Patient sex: M
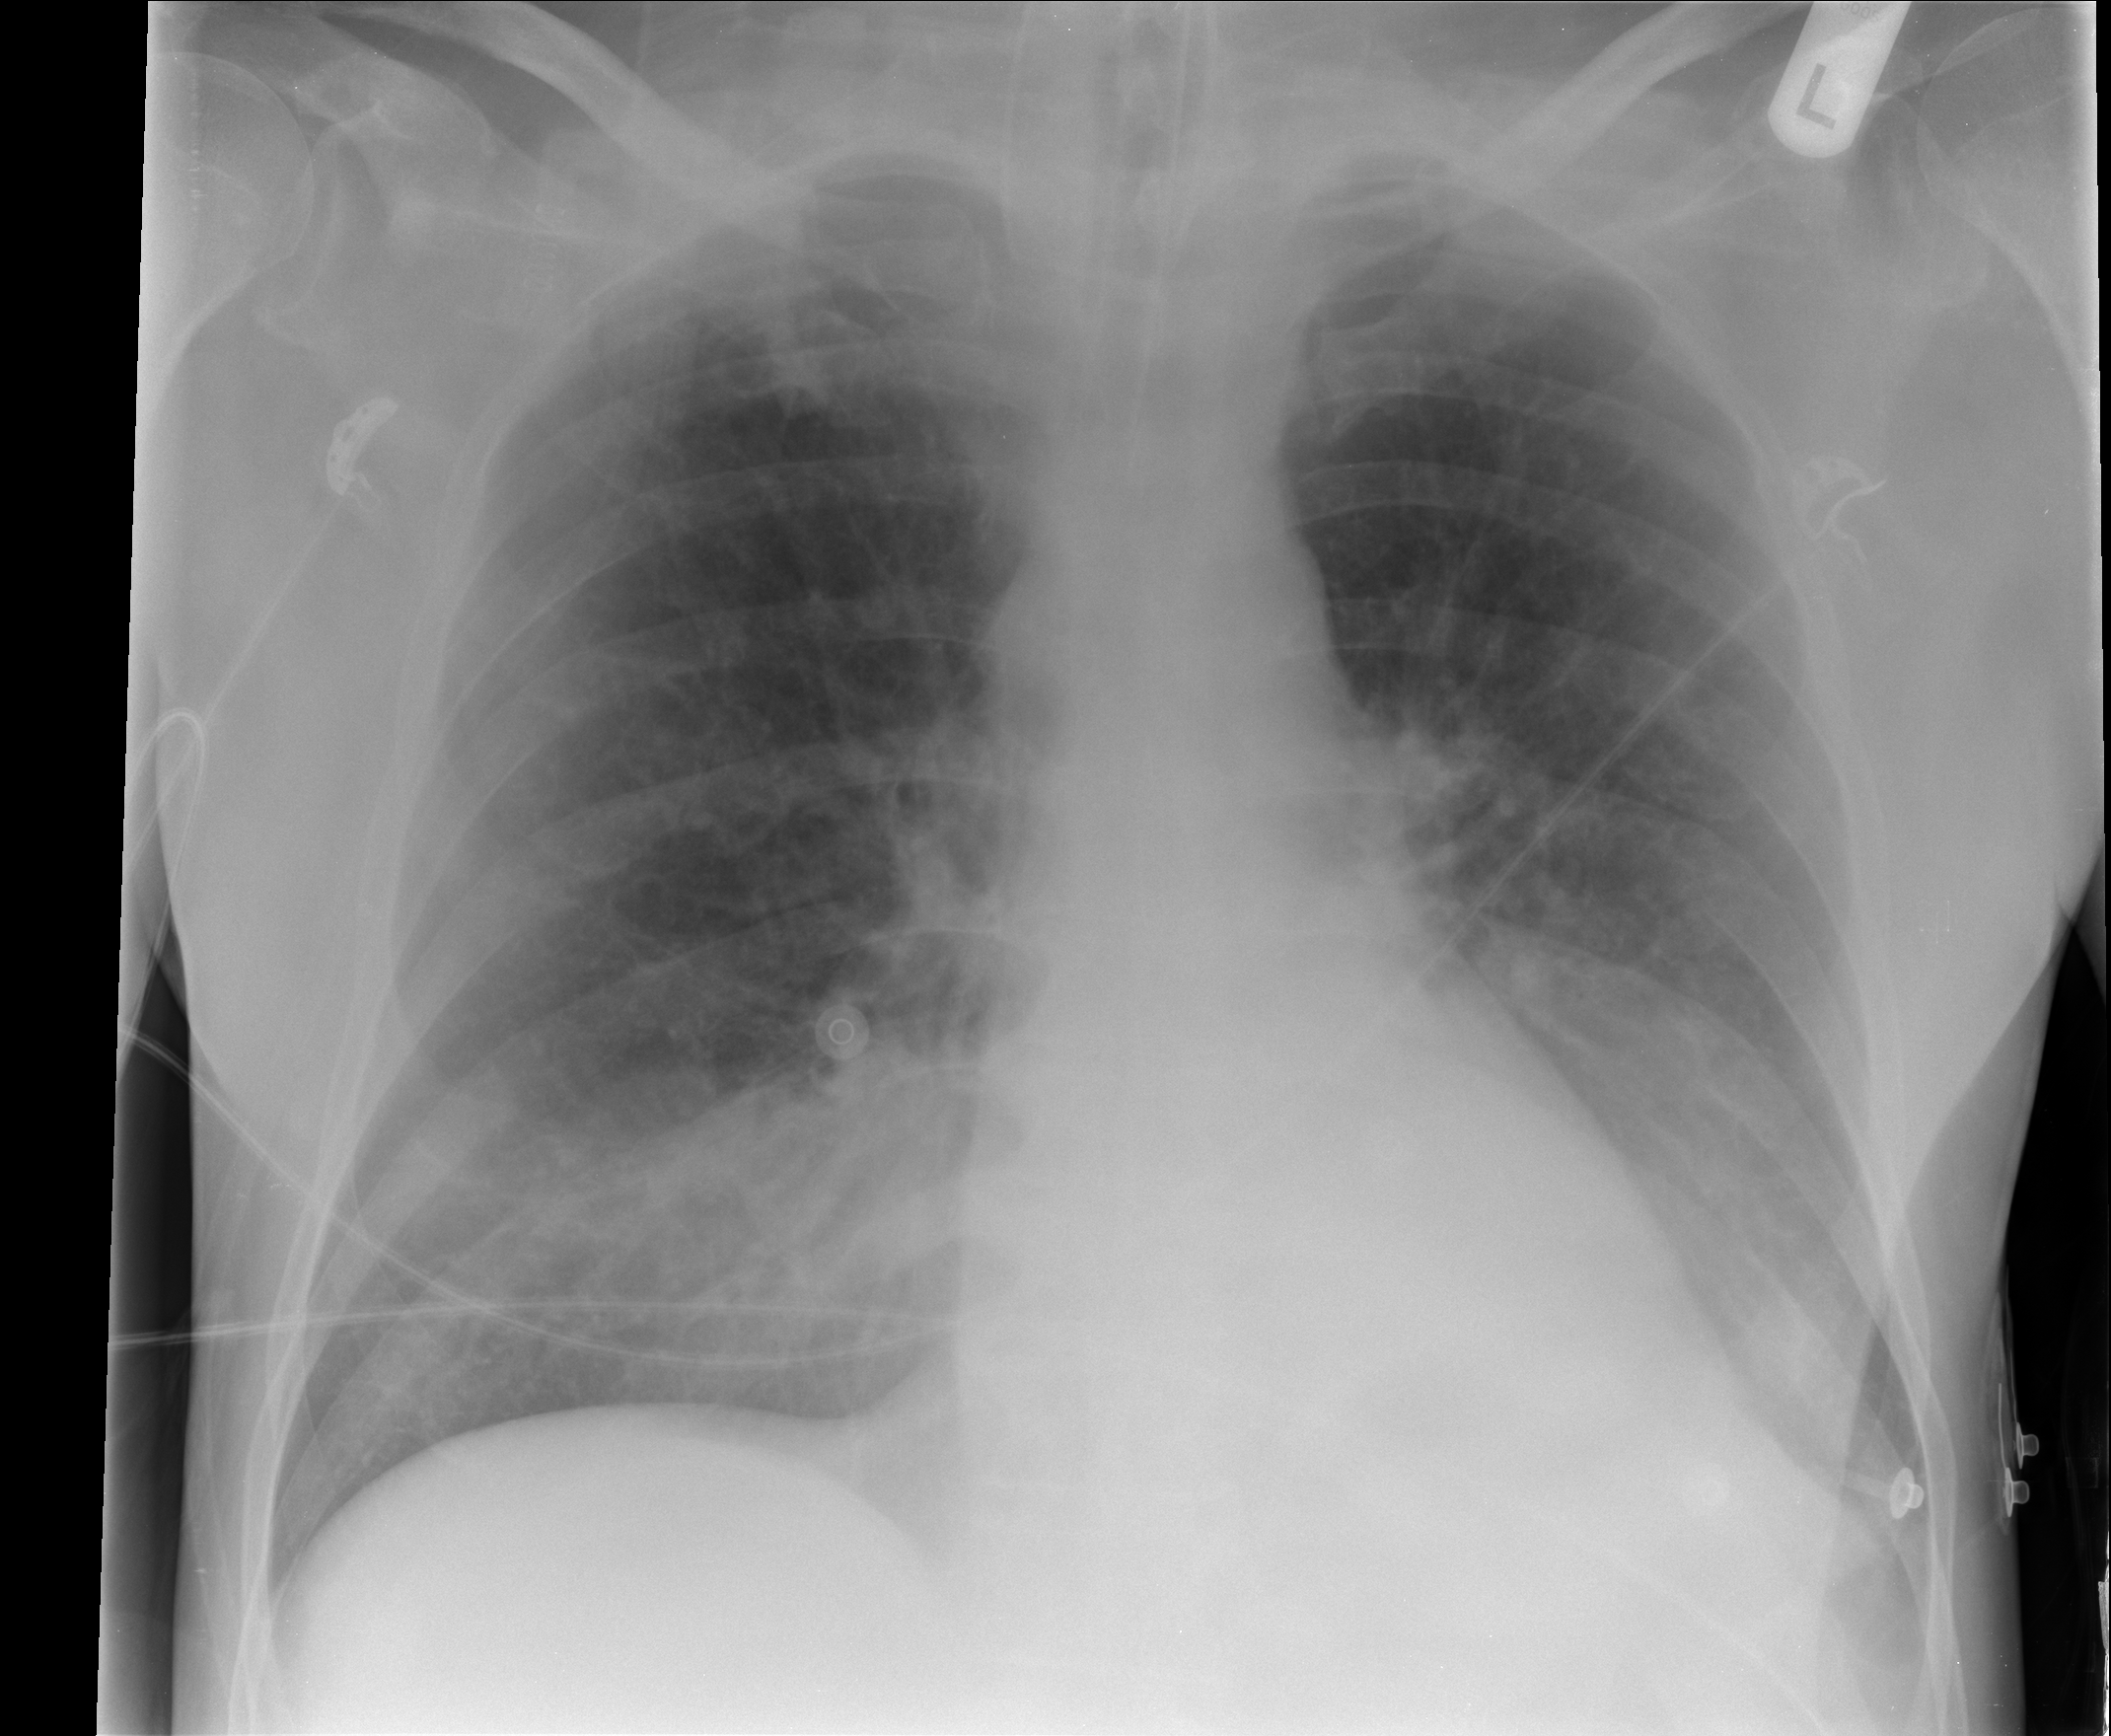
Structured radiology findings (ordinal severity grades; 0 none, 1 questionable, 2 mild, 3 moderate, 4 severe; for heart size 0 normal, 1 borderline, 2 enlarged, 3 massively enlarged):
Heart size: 0
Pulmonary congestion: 2
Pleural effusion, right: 0
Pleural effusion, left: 1
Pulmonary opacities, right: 0
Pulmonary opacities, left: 0
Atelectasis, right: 0
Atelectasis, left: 0